Question: I'm doing some plots in Matlab, but when exporting to pdf I'm not getting the same results I see on my screen. In particular, I'm trying to put white edges to the legend.
'''
leg1 = legend(names);
set(leg1,'EdgeColor',[1 1 1]);
'''
When using "File -> Save As -> Out.pdf" the edges are white, but when I use 'saveas(gca,'Out.pdf')' or 'print -dpdf Out.pdf' the edges are black. What is Matlab doing when I use the export function? How can I have the same results from the command line?
---
Edit
Just to be clear, this is an example code:
'''
plot(rand(10,1))
leg1 = legend('Data');
set(leg1,'EdgeColor',[1 1 1]);
print -dpdf Out.pdf
'''
The pdf file shows this:

Which clearly is not the intended figure, and its different from the one showed by Matlab. When I use the "File -> Save as" option, the edge of the label is displayed correctly.
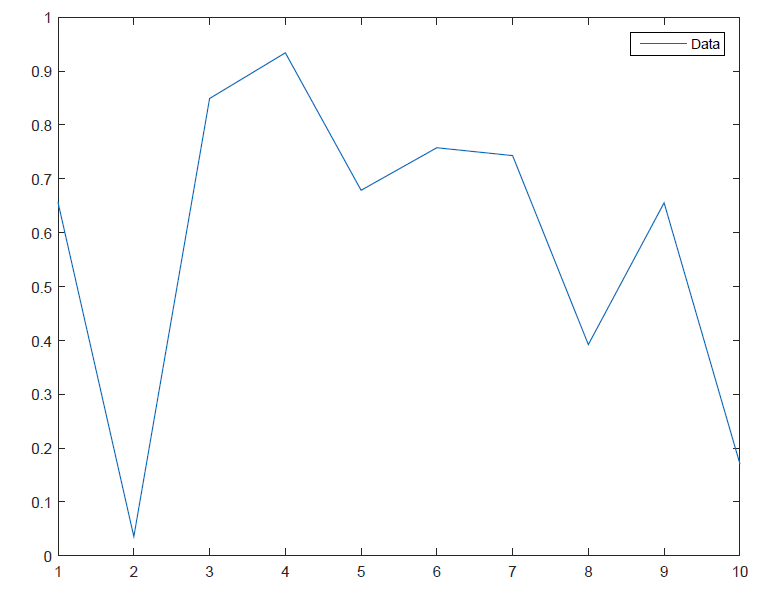
Answer: When saving from the "File -> Save As " it runs an mfile 'filemenufcn'.
You can call it diretly from the commandline:
'''
filemenufcn ( figHandle, 'FileSaveAs' )
'''
Its a shame Mathworks don't allow you to pass in a filename to save directly...
You can investigate that function to see what the function is doing to the figure before its being saved.
FYI: In the latest Matlab (R2015a) the final code that does the actual saving to pdf is 'hgexport'. (Which is a p-code file but it does have some basic help) You could directly invoke that at the commandline.
You should also look at <URL> which is an excellent tool for exporting graphics to file.